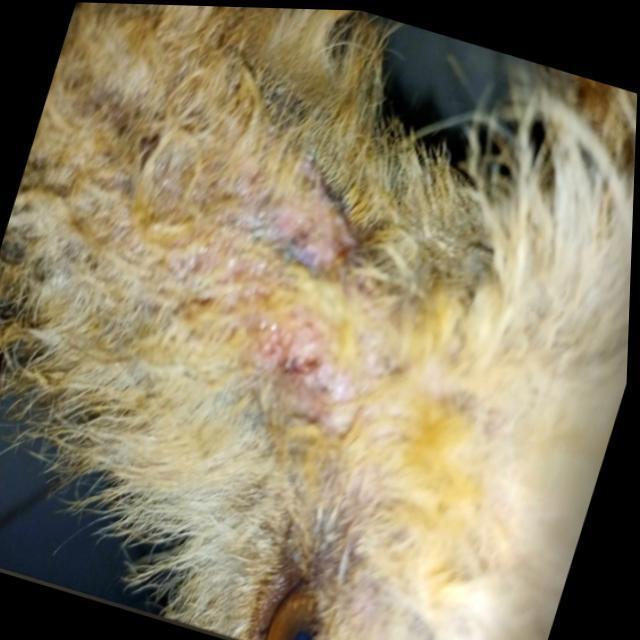
Canine demodicosis (Demodex mange) — caused by Demodex canis mites. Presents with alopecia, follicular papules, pustules, and comedones. Often localized on face and forelimbs.